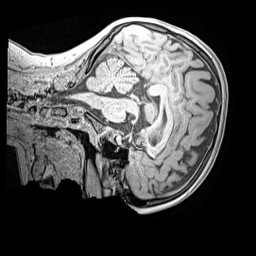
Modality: MP2RAGE
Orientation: sagittal
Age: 12
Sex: male
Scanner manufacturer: siemens
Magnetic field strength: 3 T
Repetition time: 4 s
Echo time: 0.00299 s